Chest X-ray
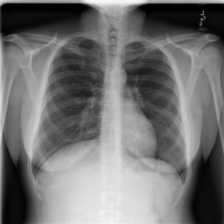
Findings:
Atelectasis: negative
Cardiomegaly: negative
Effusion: negative
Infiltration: positive
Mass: negative
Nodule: negative
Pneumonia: negative
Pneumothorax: negative
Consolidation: negative
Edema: negative
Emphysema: negative
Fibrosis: negative
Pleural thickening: negative
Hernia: negative